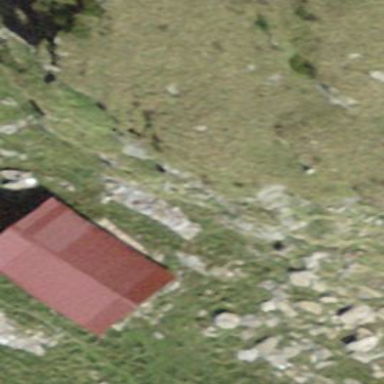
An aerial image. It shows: Hut.